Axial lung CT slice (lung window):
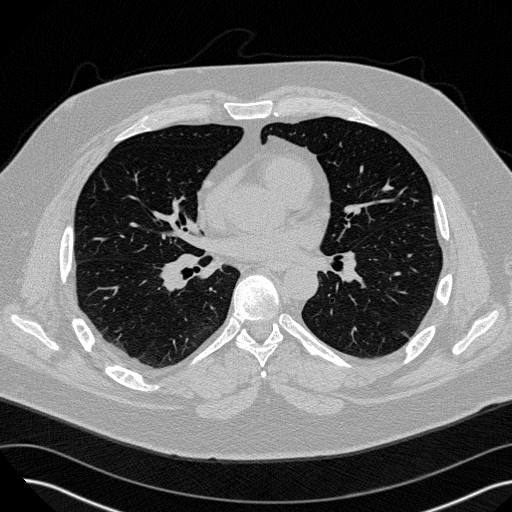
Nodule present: no